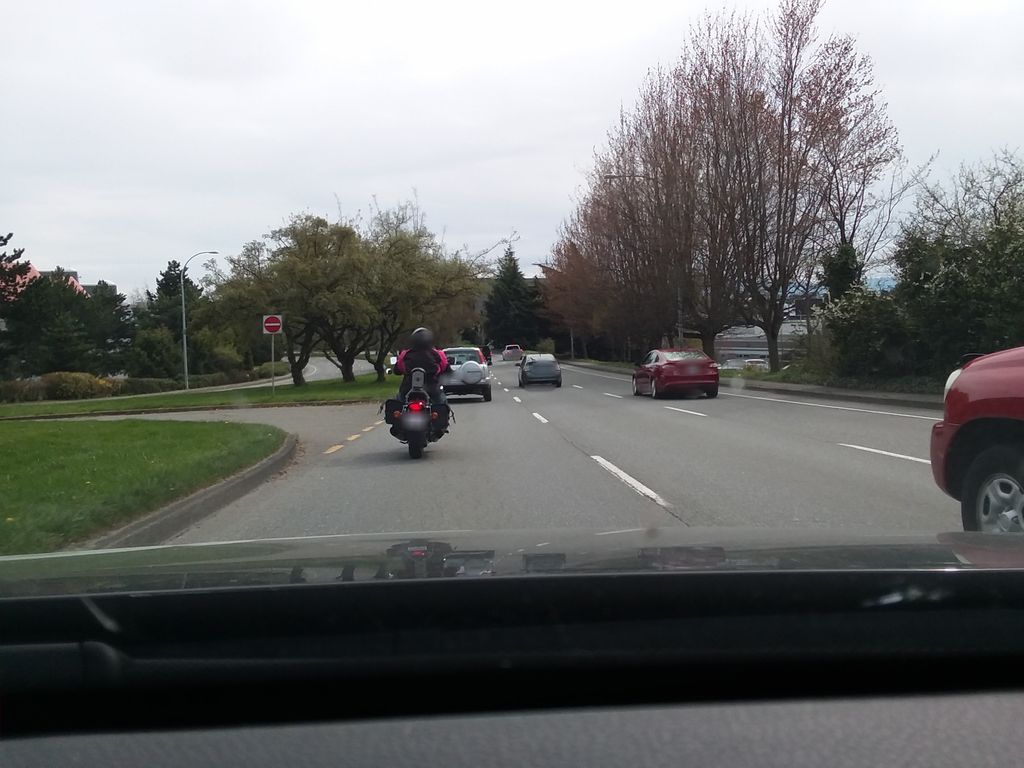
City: victoria